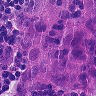
Metastatic tissue present: yes